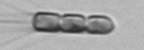
Label: Chaetoceros_subtilis